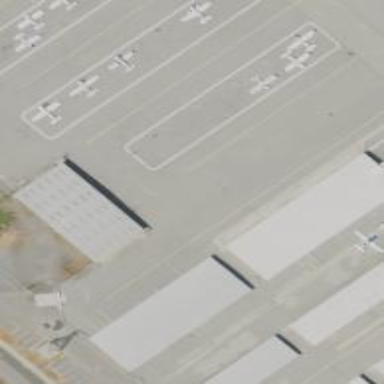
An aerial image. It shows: Hangar.